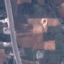
Land use / land cover class: Highway